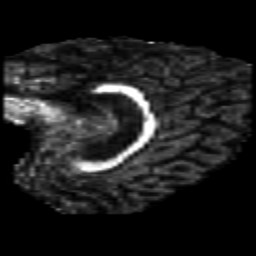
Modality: FA
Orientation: sagittal
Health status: healthy
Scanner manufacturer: philips
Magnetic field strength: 3 T
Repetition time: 6.964 s
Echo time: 0.092 s